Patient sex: F
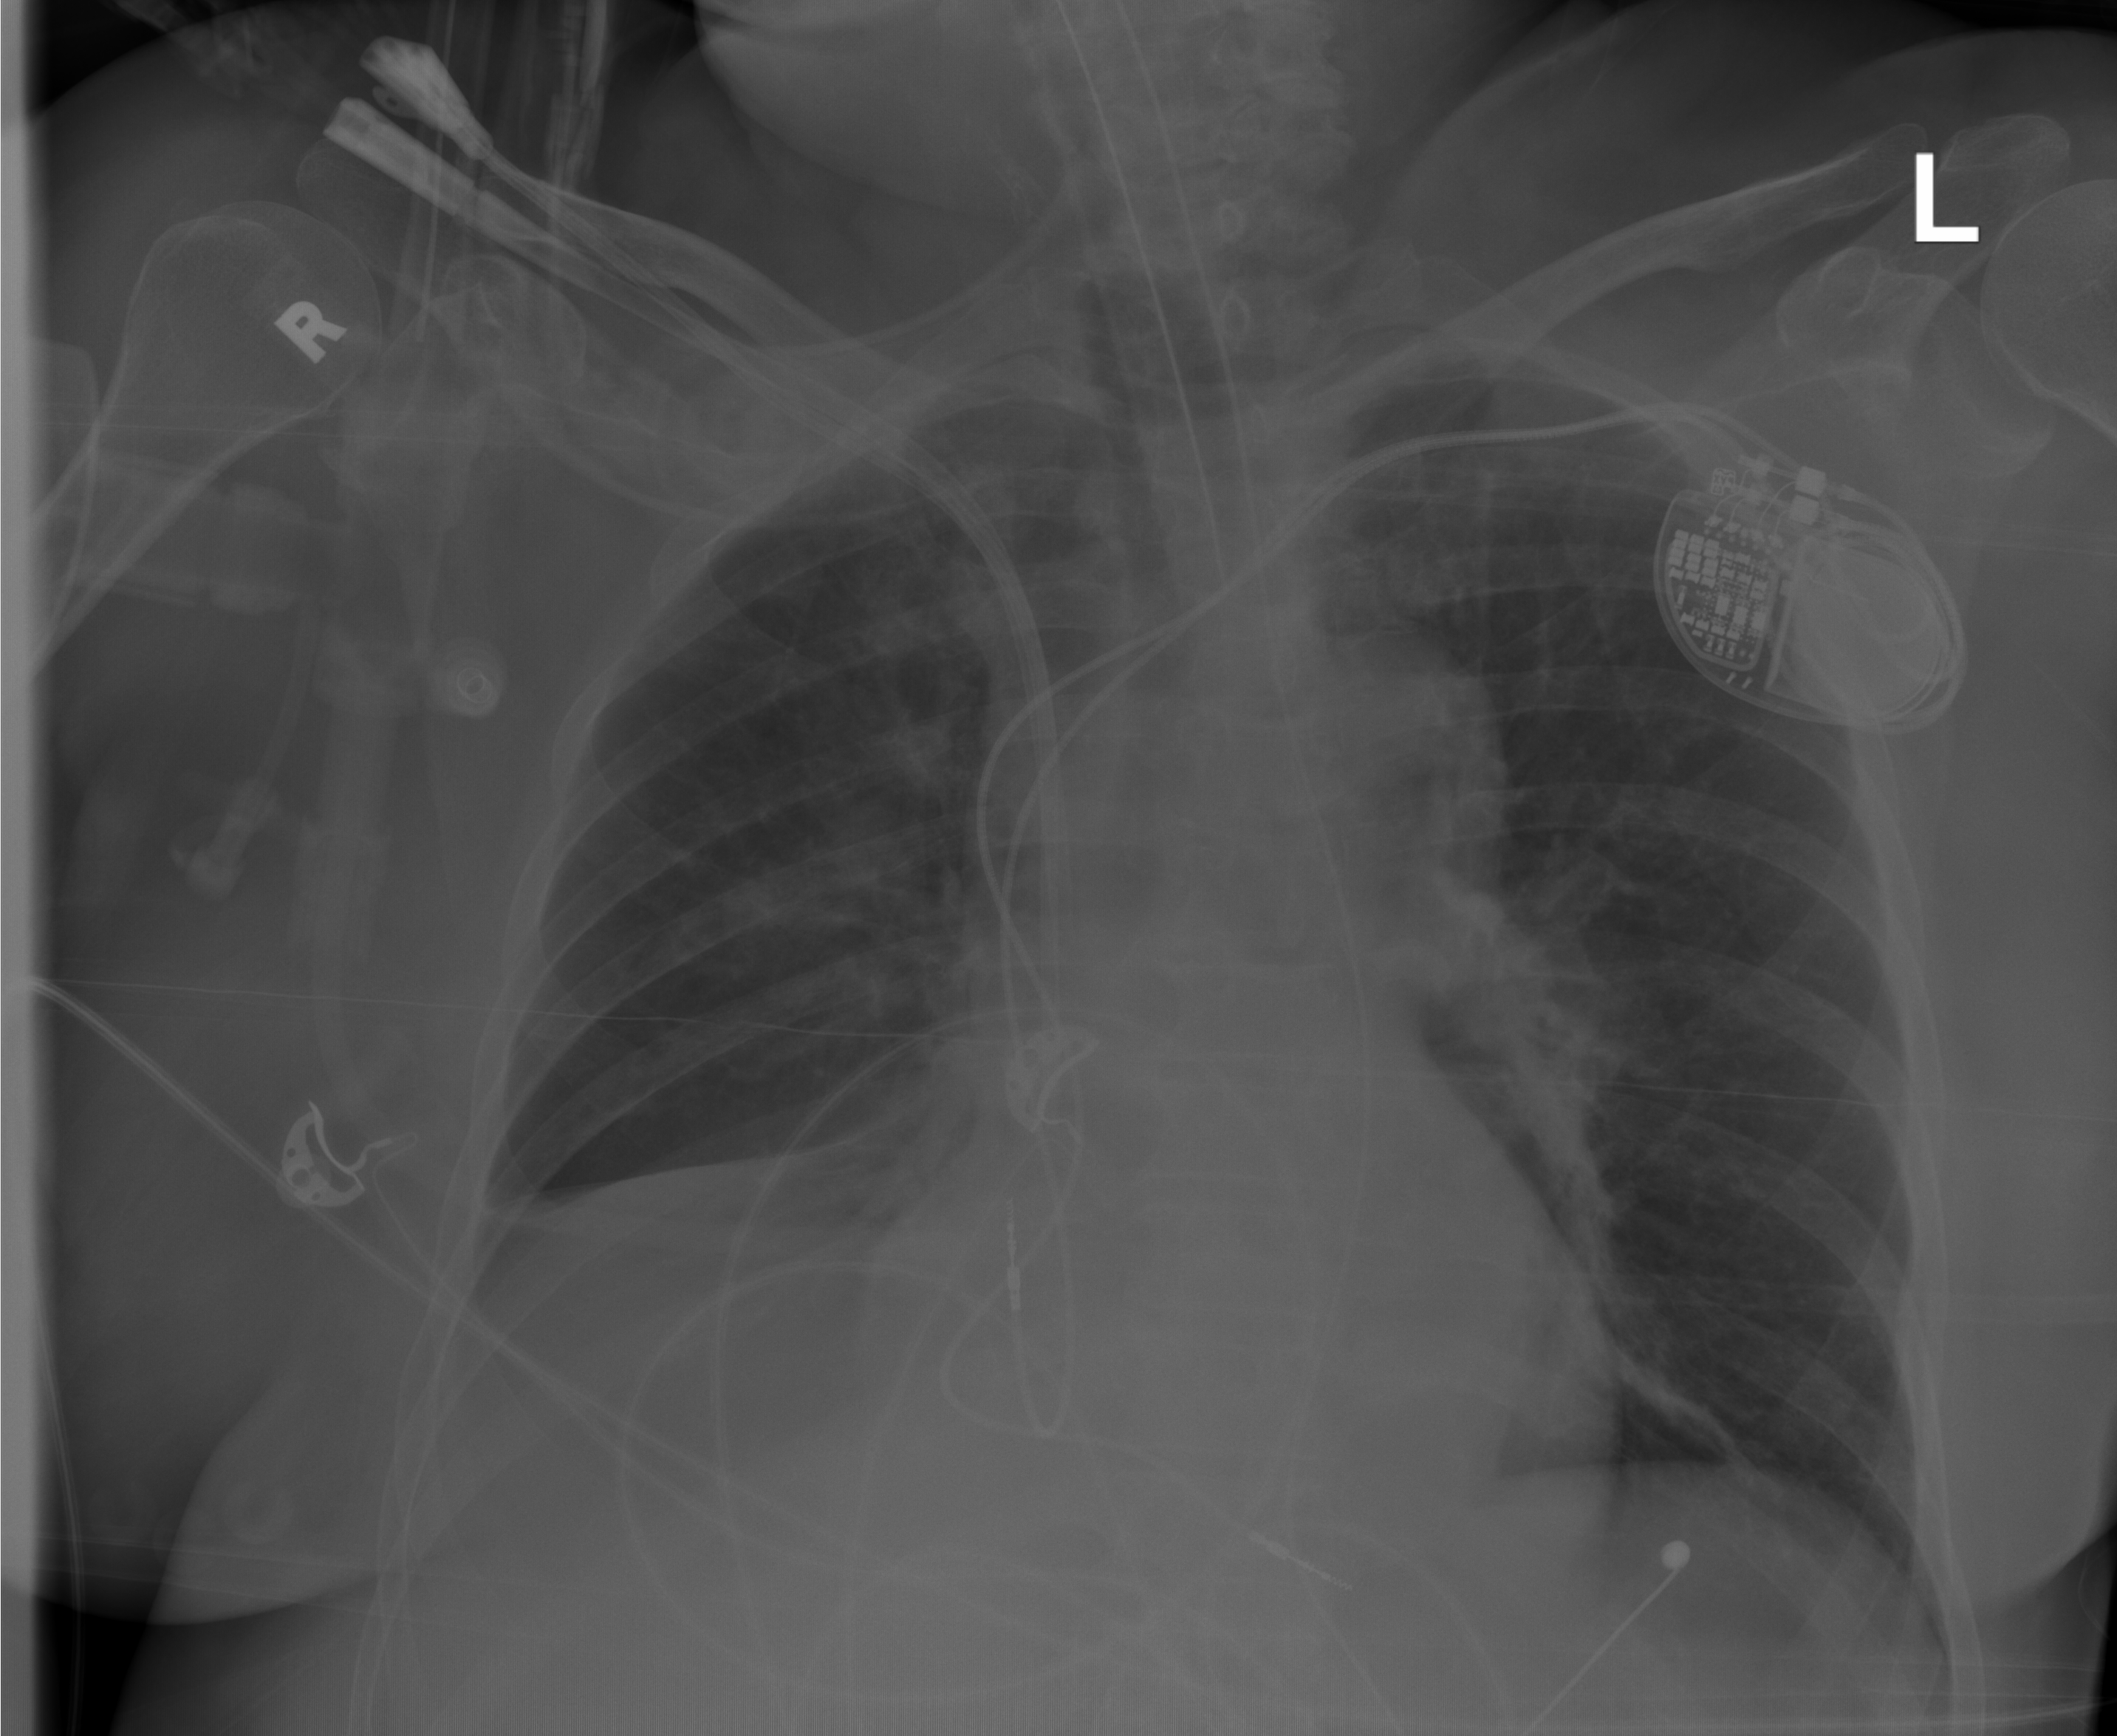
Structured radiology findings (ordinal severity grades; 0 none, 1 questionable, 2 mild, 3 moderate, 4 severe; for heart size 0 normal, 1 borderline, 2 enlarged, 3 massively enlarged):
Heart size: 0
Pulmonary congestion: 0
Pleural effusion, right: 0
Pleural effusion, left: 0
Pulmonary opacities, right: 0
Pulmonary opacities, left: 0
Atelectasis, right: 2
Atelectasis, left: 2